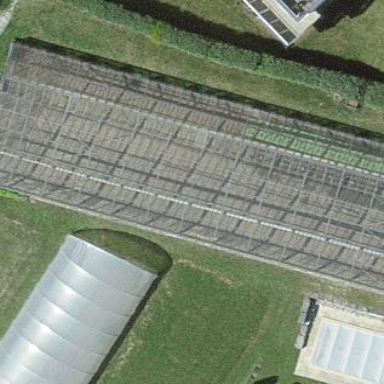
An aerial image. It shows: Greenhouse.